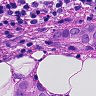
Metastatic tissue present: yes